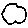
Label: cloud